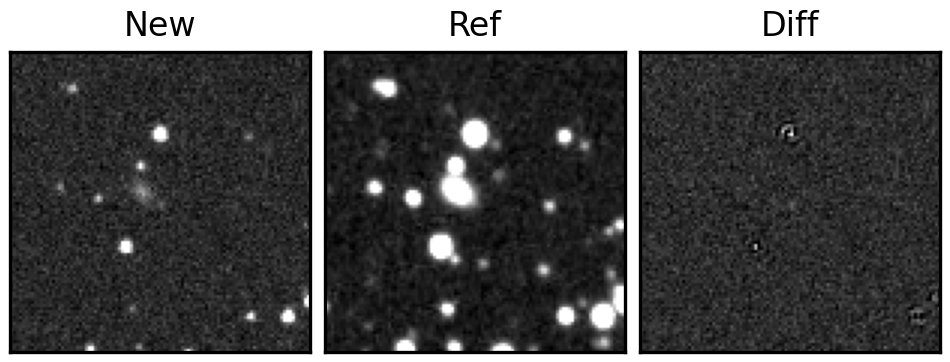
Label: real